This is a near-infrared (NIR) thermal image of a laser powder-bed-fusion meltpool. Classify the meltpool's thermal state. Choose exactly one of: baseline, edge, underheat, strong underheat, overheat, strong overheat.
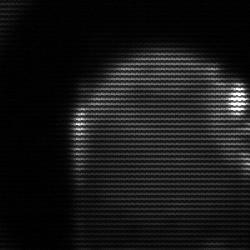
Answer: edge